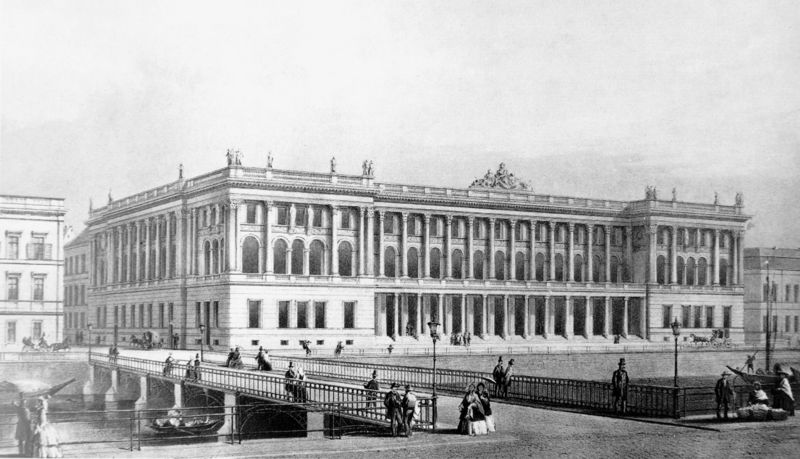
Titel: Berliner Börse
Künstler: Friedrich Hitzig
Standort: Berlin
Institution: Börse
Schlagwörter: dunkel, himmel, mann, schatten, wasser, weiß, wolken, fluss, frauen, menschen, stadt, ufer, fenster, frau, fussgänger, grau, hell, hüte, kleider, lampe, lampen, laterne, laternen, licht, männer, pfeiler, schwarz, strasse, säule, säulen, zeichnung, dach, gebäude, haus, schirm, schloss, sonnenschirm, wolke, leute, zylinder, architektur, barock, mensch, bild, brücke, gewässer, kanal, paar, personen, renaissance, boot, boote, kahn, pferd, pferde, schiff, schiffe, ansicht, bogen, fassade, passanten, pflaster, vedute, venedig, dächer, grafik, kutsche, figuren, kähne, promenade, staffage, treppe, geländer, stufen, foto, fotografie, stadtansicht, straßen, bögen, kolonnade, berlin, verkäufer, palast, balustrade, denkmal, kreuzung, druck, schwarz-weiß, radierung, stich, bürger, kutscher, entwurf, flanieren, kapitelle, bleistiftzeichnung, rustika, sims, gesims, skulpturen, risalit, mezzanin, etagen, plan, kellerfenster, bibliothek, museum, spaziergänger, kupferstich, louvre, klassik, stockwerke, gespräche, parlament, abbildung, fot, bauwerk, bauplastik, aufriss, schwarz/weiß, flachdach, kolossalordnung, attika, eckrisalit, risalite, rustizierung, brückenpfeiler, fundament, säulenordnung, kolonnaden, eckrisalite, mezzaningeschoss, stadtschloss, baluster, attikafiguren, belle etage, böen, flachdächer, staken, universität, zwischengeschoß, gondel, süaziergänger, floß, sulptur, 1800, st petersburg, scjöpss, st peterburg, straße in gebäude